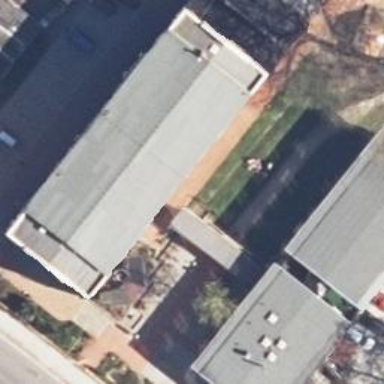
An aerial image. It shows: Kindergarten.